Question: I'm trying to create a function / procedure, that allow me to generate data in a certain table for testing purposes. Also that function would simply perform a certain number of insert of 'fake' data.
I think im making mistakes around the dynamic query(the insert part of the procedure), missing understanting how to properly use string quotes.
Actually the function look like this:
'''
DECLARE
i_counter INTEGER;
insertQuery TEXT;
BEGIN
i_counter := startcount;
WHILE i_counter < qtainsert LOOP
insertQuery := 'INSERT INTO '
|| tablename
|| '(message_id, from_uid, to_uid, oggetto, content, datetime)'
|| 'VALUES(DEFAULT, 0, 0,'''
|| baseobj || i_counter || ''','''
|| basemsg || i_counter
|| ''', NOW() )';
i_counter := i_counter + 1;
EXECUTE insertQuery;
END LOOP;
END;
'''
i call the function in this way:
'''
SELECT insert_data('messaggio', 1, 10, 'oggetto', 'messggio');
'''
but i get this error:

I think the problem is related to the string quotes, but the error output is strange, it looks like it try to execute a SELECT instead of execute the function with the synamic INSERTS inside
thanks in advance for any kind of help
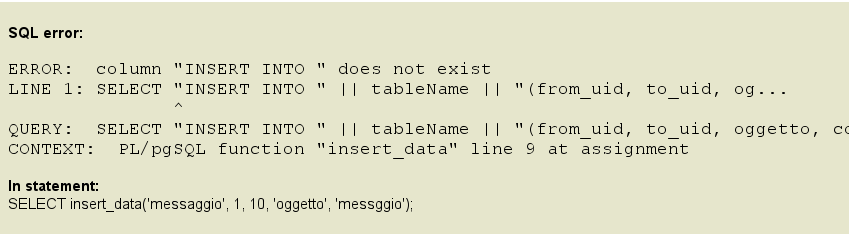
Answer: There is bad usage of double quotes.
It should be
'''
insert_query := 'INSERT INTO ' || tablename ...
'''
You should not replace double quotes and single quotes.